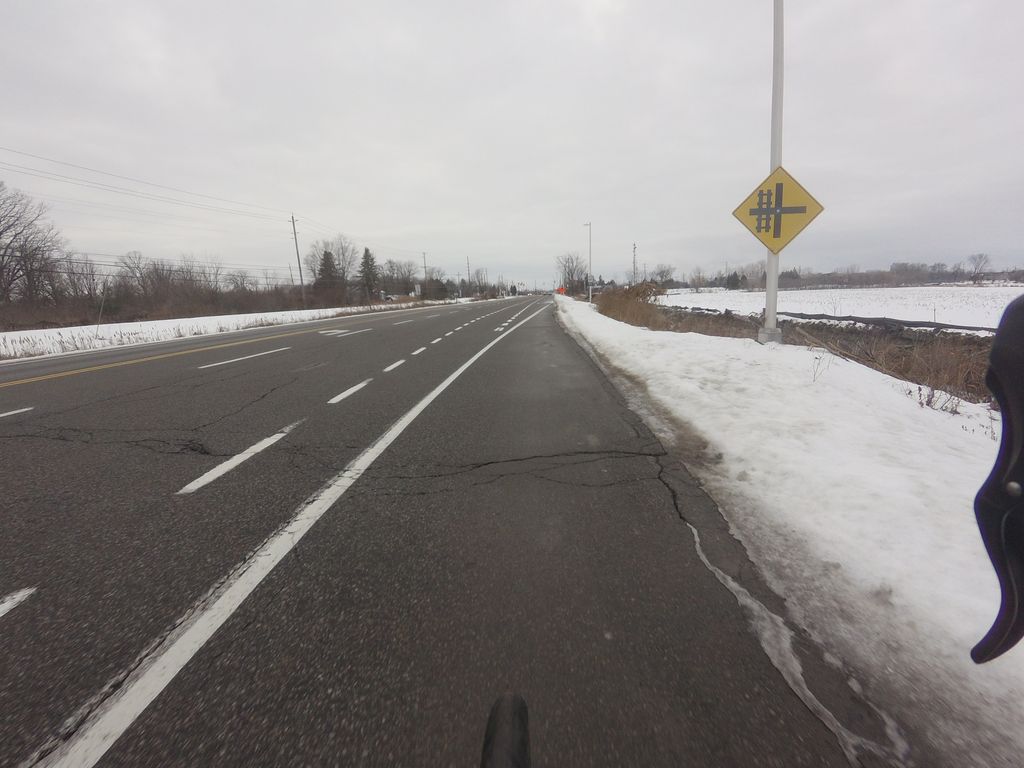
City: ottawa-gatineau